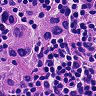
Metastatic tissue present: yes